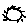
Label: sun